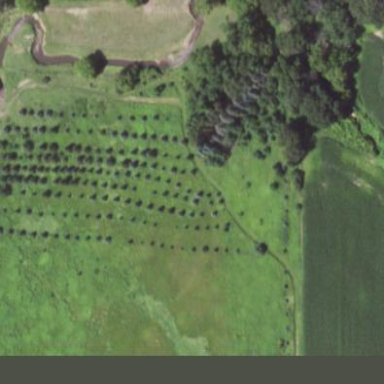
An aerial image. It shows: Orchard.